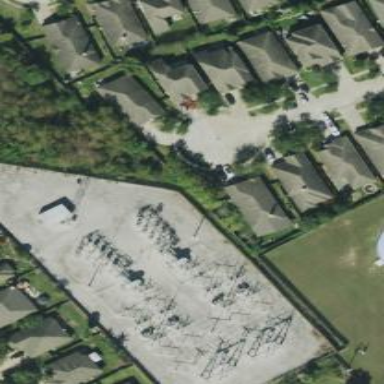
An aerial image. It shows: Outdoor distribution-level power substation enclosed by fence.